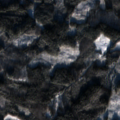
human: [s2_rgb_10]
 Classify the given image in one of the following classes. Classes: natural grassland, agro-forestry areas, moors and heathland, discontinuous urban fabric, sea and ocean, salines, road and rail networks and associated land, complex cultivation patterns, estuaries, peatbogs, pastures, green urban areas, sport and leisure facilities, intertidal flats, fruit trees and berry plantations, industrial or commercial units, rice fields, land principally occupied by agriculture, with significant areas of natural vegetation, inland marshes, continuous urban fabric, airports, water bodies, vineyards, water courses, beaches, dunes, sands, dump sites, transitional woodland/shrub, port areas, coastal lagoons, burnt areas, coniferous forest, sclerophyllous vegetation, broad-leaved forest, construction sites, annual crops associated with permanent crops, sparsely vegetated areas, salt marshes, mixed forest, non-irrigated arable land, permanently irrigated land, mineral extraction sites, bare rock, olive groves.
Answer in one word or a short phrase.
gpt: coniferous forest, mixed forest, transitional woodland/shrub